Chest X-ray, AP view. Patient: 31 years old, sex F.
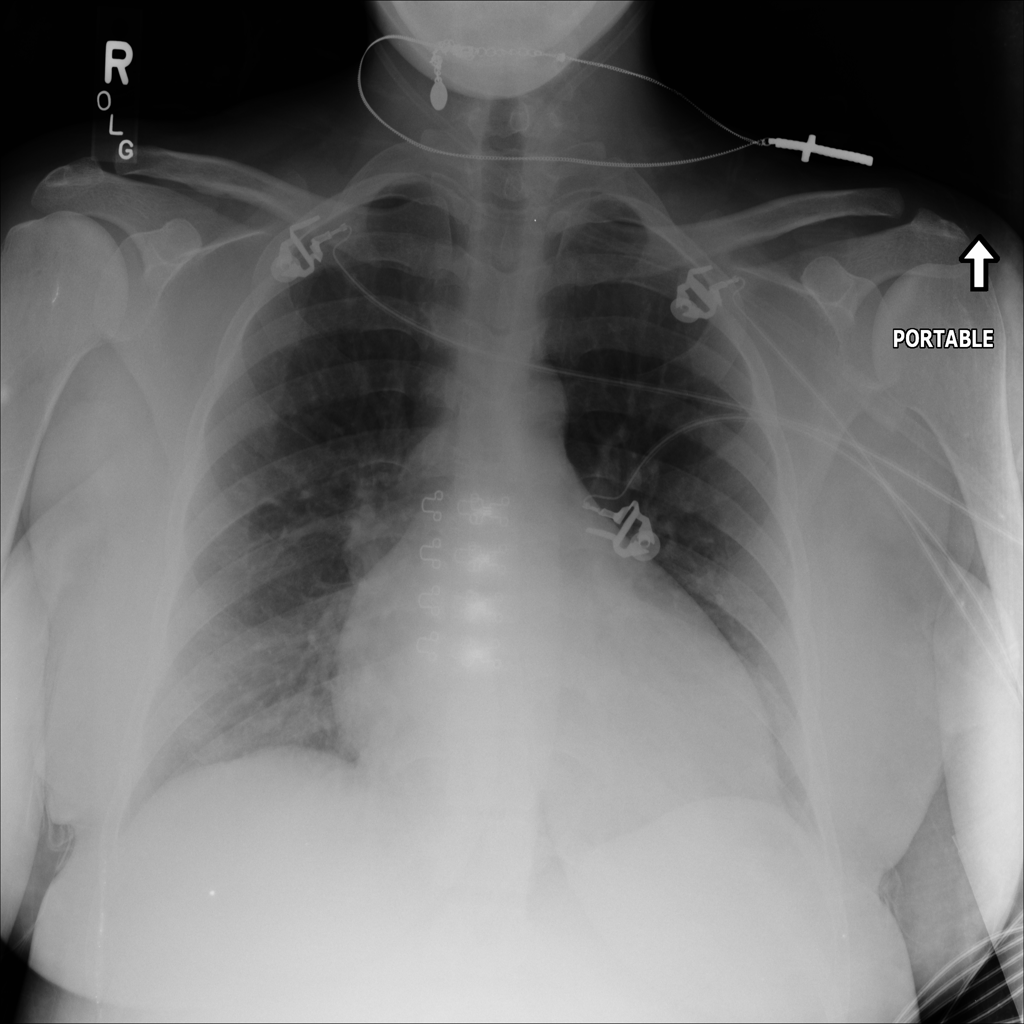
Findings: Cardiomegaly